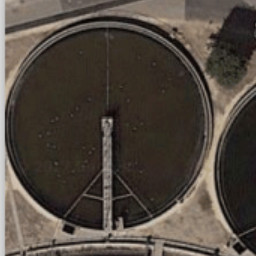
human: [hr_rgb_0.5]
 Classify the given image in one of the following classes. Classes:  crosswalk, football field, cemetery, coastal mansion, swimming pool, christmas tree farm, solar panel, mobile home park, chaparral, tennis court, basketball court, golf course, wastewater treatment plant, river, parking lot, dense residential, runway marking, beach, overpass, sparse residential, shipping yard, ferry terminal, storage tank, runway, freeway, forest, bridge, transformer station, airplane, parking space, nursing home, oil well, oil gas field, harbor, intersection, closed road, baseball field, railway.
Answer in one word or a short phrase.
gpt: wastewater treatment plant